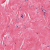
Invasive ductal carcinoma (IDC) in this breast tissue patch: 0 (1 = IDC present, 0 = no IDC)